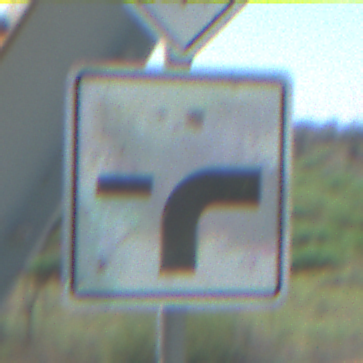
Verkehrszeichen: VerlaufVorfahrtsstrasse9
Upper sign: Vorfahrtsstrasse
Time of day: MorningAfternoon
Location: Outdoor (Special)
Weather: Clear
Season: NotSpecified
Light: Natural